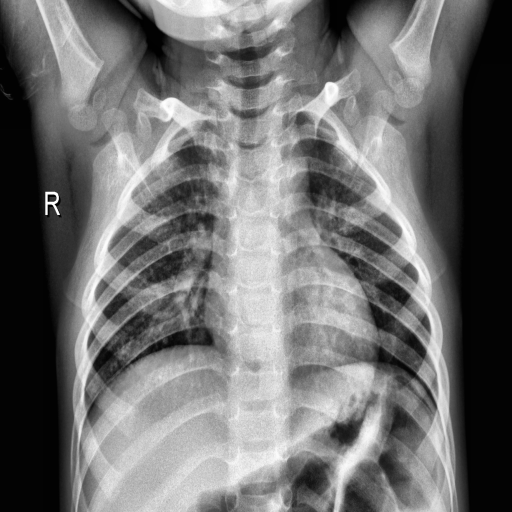
Finding: NORMAL